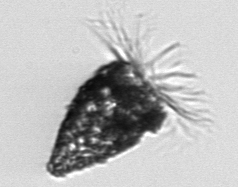
Label: Tintinnopsis